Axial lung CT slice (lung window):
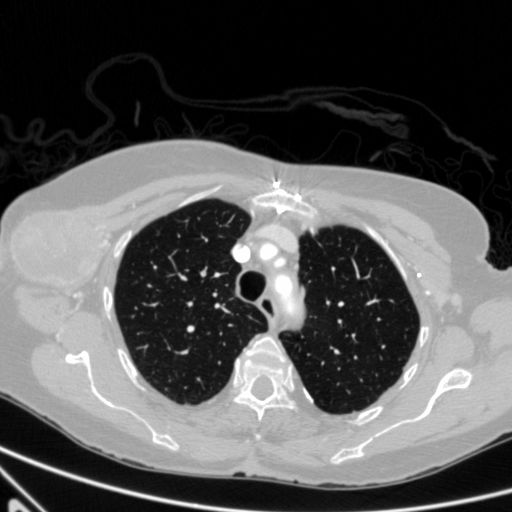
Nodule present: no